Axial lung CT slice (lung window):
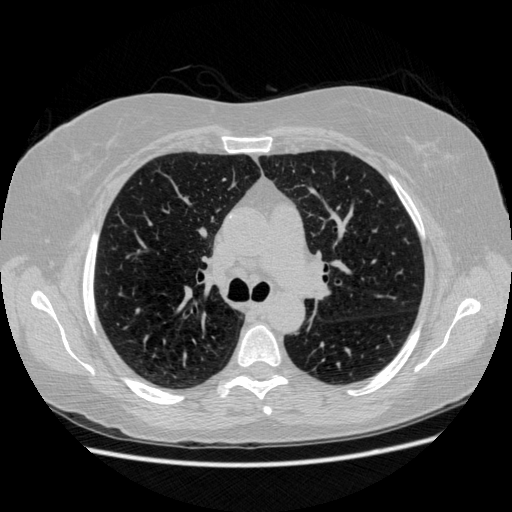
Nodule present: no